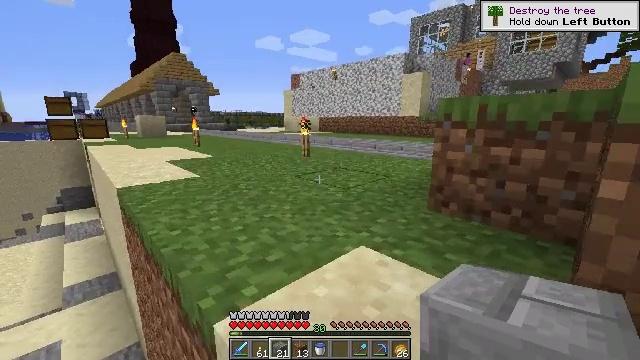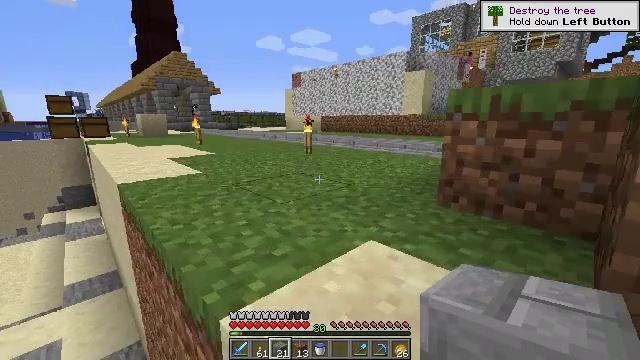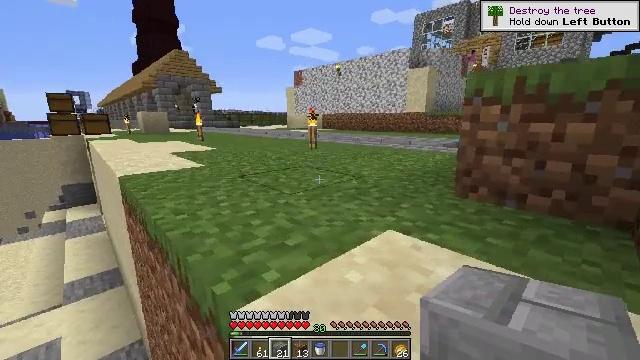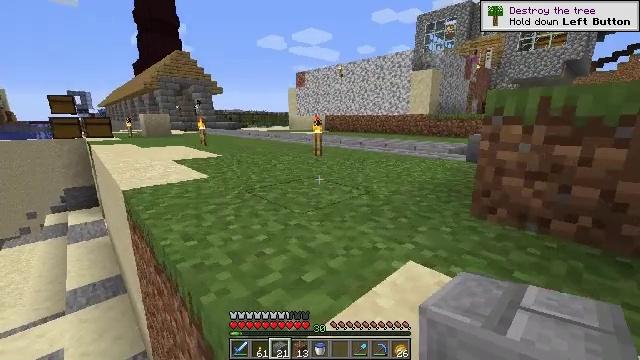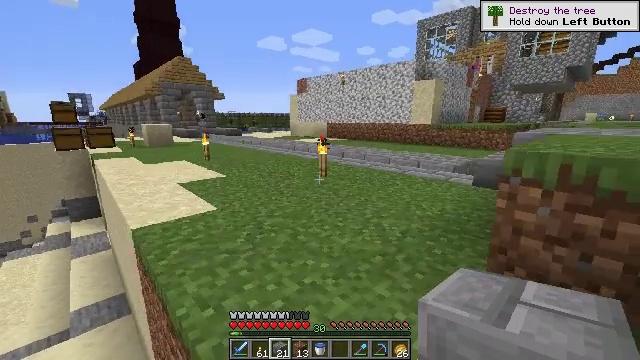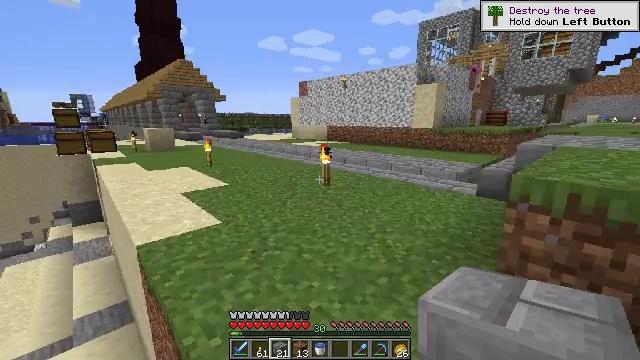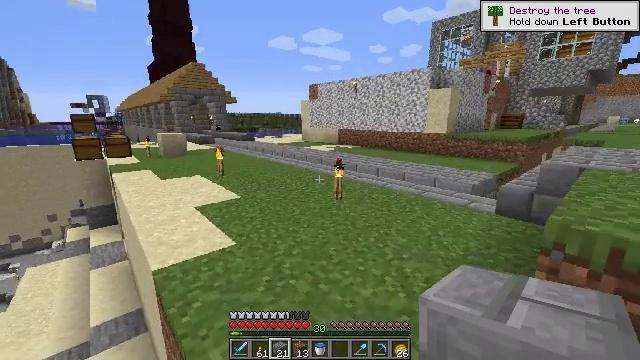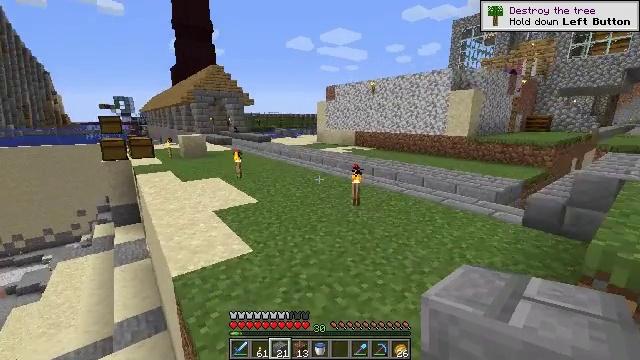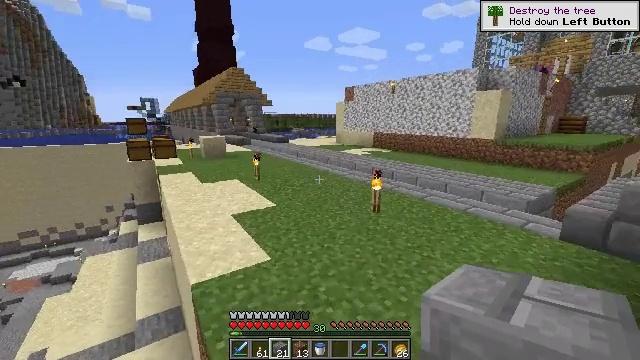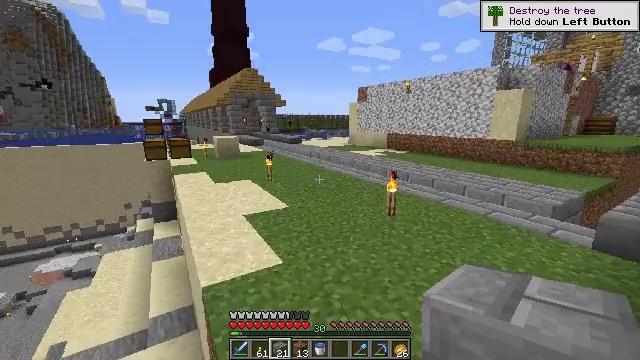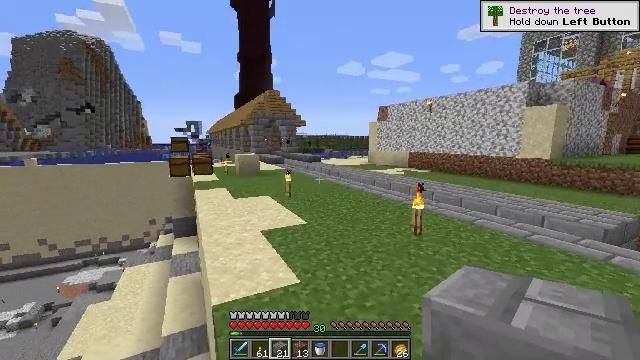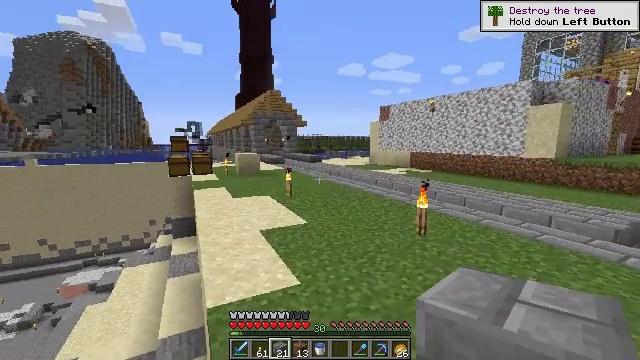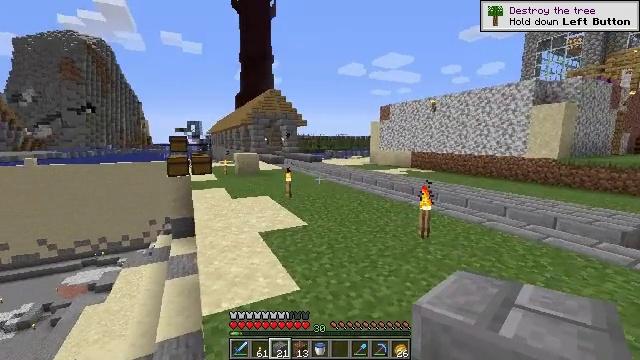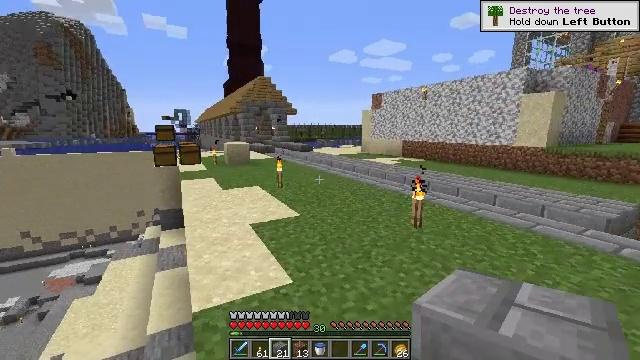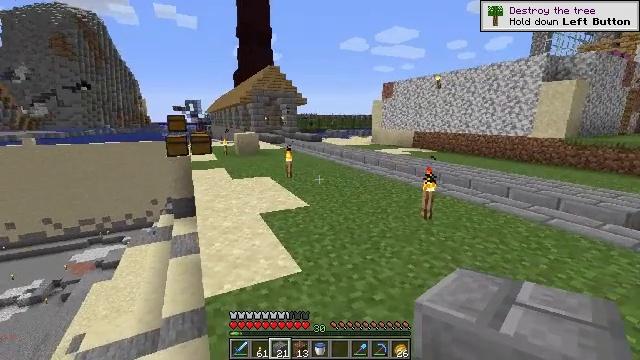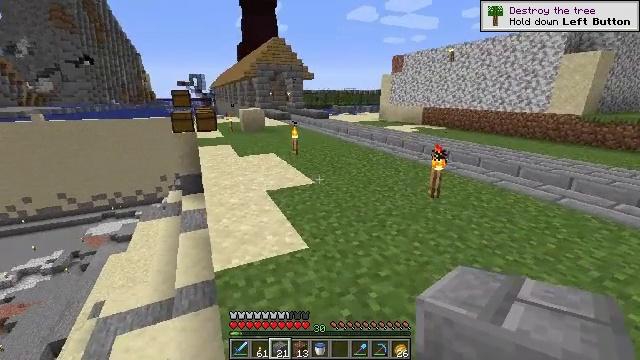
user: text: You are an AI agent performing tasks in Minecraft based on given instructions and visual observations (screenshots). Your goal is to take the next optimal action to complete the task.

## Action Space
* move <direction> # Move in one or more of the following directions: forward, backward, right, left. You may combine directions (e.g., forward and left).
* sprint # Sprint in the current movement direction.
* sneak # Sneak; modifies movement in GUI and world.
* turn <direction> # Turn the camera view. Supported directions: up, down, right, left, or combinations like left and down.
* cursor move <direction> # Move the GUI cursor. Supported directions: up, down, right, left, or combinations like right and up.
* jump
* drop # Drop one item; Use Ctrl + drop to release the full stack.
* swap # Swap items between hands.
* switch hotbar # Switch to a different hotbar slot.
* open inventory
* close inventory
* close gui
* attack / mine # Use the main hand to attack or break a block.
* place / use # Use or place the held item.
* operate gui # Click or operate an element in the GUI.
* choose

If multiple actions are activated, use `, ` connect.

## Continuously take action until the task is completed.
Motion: motion action
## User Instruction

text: Gather brick slab by mining.
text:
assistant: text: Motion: move forward
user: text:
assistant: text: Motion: move forward
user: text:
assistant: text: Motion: move forward, jump
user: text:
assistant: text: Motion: move forward, jump
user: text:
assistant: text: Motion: move forward, jump
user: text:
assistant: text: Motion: move forward, turn left, jump
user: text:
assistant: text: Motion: move forward, turn left
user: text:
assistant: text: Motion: move forward, turn left
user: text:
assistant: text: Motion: move forward, turn left
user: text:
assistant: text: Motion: turn left and up
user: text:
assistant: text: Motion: no_op
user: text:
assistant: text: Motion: no_op
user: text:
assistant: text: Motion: turn right and down
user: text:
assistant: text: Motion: turn left and down
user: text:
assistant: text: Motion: turn left and down
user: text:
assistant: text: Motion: no_op
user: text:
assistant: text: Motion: move forward
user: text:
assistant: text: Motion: move forward
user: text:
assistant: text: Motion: no_op
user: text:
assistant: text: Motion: move forward
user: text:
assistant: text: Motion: move forward
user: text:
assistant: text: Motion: move forward
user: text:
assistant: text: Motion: move forward
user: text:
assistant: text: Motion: move forward
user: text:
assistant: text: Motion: move forward
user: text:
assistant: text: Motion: move forward
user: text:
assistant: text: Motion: move forward
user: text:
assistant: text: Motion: move forward
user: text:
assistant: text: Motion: move forward
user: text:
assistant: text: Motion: move forward